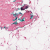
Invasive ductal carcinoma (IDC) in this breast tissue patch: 0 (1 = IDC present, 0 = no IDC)